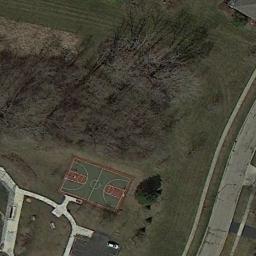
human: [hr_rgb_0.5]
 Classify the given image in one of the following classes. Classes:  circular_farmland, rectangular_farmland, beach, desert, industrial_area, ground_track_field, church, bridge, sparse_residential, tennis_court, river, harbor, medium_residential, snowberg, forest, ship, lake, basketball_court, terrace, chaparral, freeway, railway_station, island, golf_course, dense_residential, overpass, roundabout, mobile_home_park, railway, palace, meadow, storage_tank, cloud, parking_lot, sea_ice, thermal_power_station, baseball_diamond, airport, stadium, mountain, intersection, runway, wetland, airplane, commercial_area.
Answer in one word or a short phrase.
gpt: basketball_court